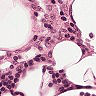
Metastatic tissue present: no